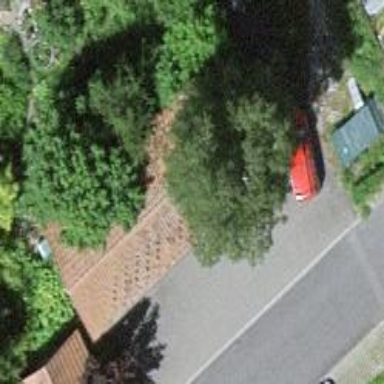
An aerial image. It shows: Garage building.